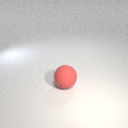
large red rubber sphere